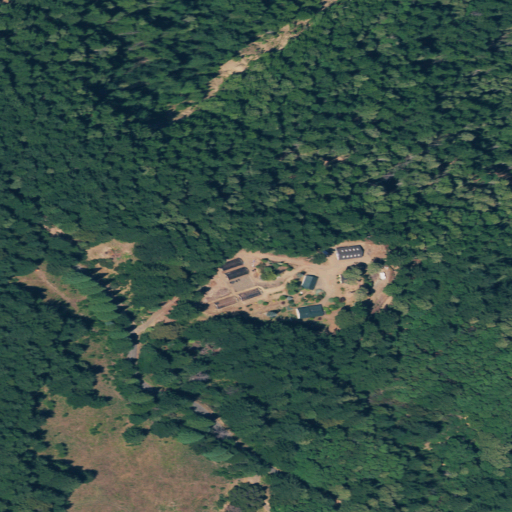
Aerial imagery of ridge(s) in California named Wilder Ridge containing evergreen forest, open development, shrub, low intensity development, grassland, high intensity development, and mixed forest